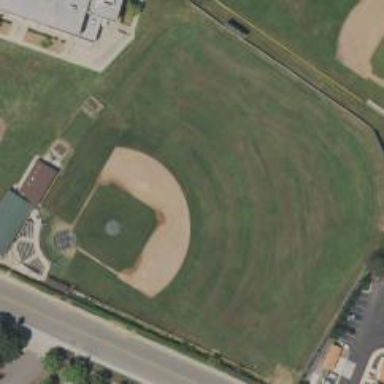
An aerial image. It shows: Baseball pitch for leisure land.